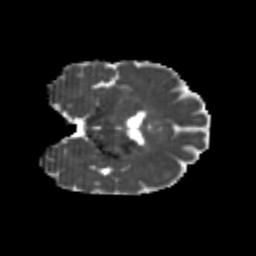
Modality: MD
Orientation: coronal
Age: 24
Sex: female
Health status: healthy
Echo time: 0.074 s